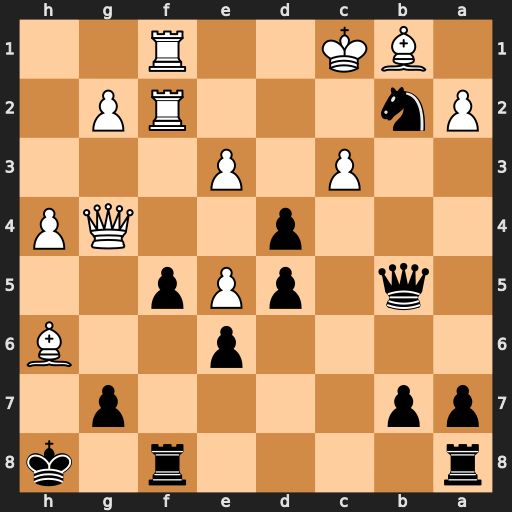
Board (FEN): r4r1k/pp4p1/4p2B/1q1pPp2/3p2QP/2P1P3/Pn3RP1/1BK2R2
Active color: b
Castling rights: -
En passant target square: -
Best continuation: Qxf1+ Rxf1 fxg4